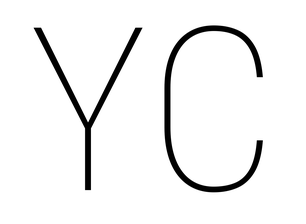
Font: Roboto_Condensed_Thin